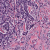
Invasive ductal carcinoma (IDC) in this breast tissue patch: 1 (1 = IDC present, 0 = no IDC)